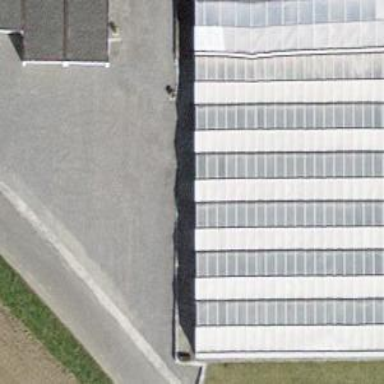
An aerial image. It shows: Greenhouse.